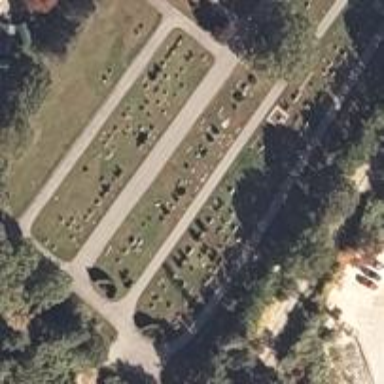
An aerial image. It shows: Cemetery.